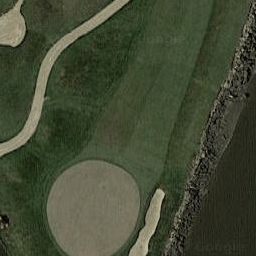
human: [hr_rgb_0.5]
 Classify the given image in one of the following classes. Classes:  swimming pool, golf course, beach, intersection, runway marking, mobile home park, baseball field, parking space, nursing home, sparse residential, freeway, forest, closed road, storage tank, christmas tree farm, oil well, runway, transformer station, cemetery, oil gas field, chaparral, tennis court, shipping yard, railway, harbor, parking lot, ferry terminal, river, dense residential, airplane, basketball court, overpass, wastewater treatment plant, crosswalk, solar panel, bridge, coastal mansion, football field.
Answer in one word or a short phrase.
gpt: golf course